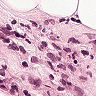
Metastatic tissue present: yes